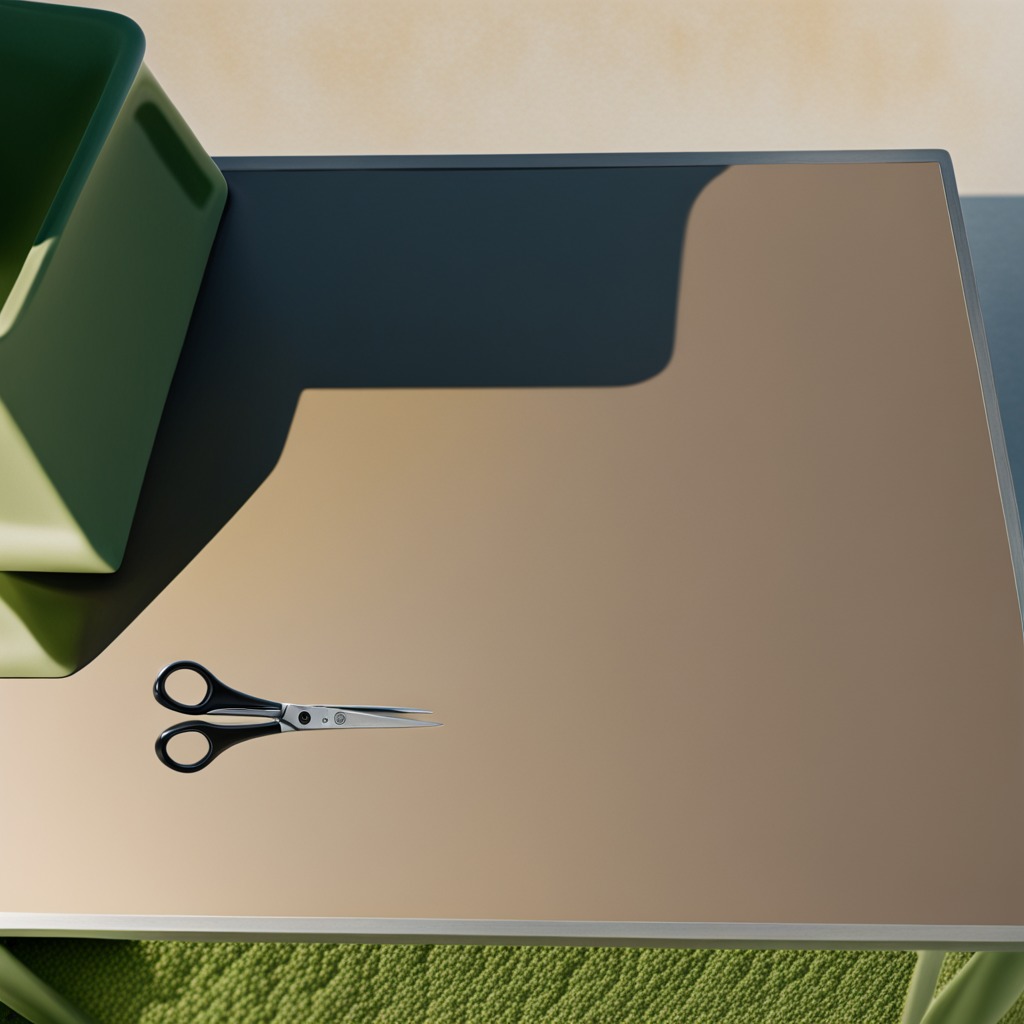
A scissor is lying on the textured surface of the clean utility table.